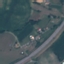
Land use / land cover class: Highway